This time-frequency spectrogram was computed from a bearing vibration snapshot; brighter regions carry more energy. Diagnose the bearing from this image, choosing from: normal, inner_race, outer_race, ball.
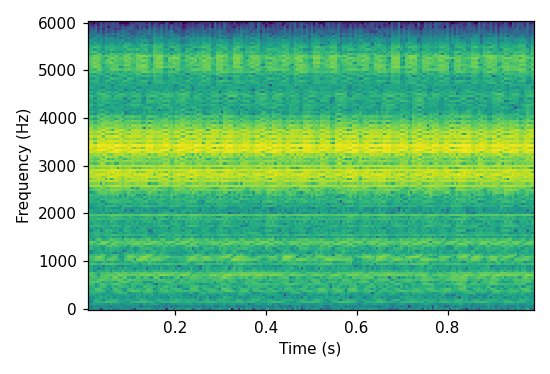
Answer: outer_race